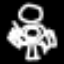
Label: angel